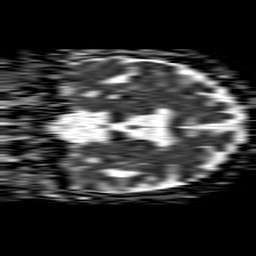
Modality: ADC
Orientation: coronal
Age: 72
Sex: female
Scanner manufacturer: philips
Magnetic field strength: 1.5 T
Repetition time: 4.6 s
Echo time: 0.08631 s